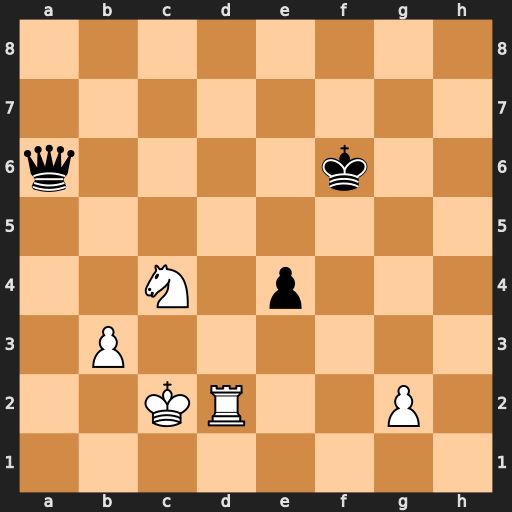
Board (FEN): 8/8/q4k2/8/2N1p3/1P6/2KR2P1/8
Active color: w
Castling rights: -
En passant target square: -
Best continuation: Rd6+ Qxd6 Nxd6